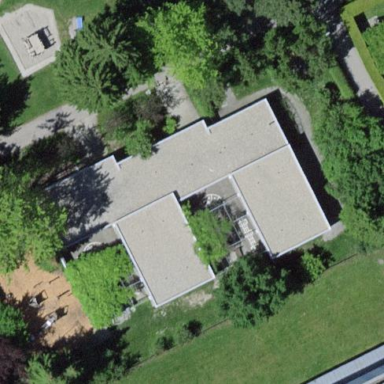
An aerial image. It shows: Kindergarten.